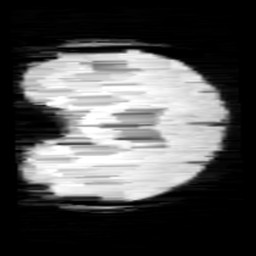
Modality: minIP
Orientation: coronal
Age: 11
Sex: female
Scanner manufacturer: siemens
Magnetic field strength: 3 T
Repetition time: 0.027 s
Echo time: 0.02 s